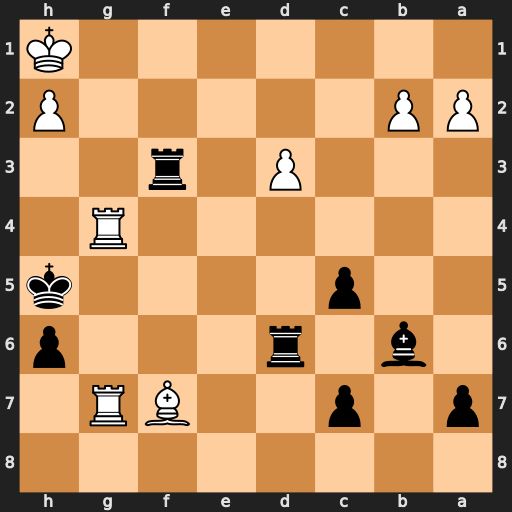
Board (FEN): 8/p1p2BR1/1b1r3p/2p4k/6R1/3P1r2/PP5P/7K
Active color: b
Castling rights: -
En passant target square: -
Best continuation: Rxf7 Rxf7 Kxg4